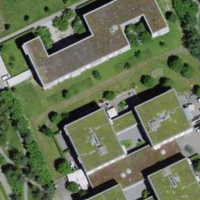
EUNIS habitat code: 54
Species observed at this site:
Prunella vulgaris